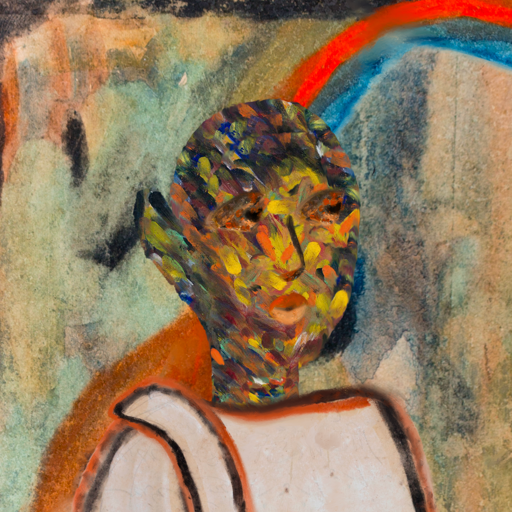
Background: Childish, Head And Neck Side: An_Impression, Face Side: Gypsy_Queen, Bust: Roy_Bahadur, Hair Side: Blank, Head Accessory: Blank, Second Necklace: Blank, Necklace: Blank, Baby: Blank